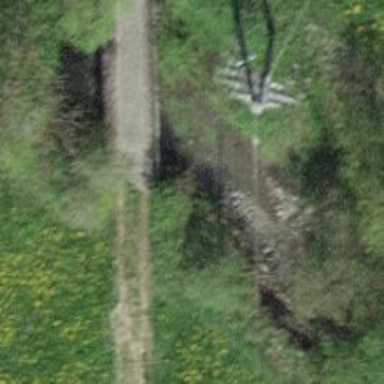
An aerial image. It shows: Concrete bridge over grade1 track.